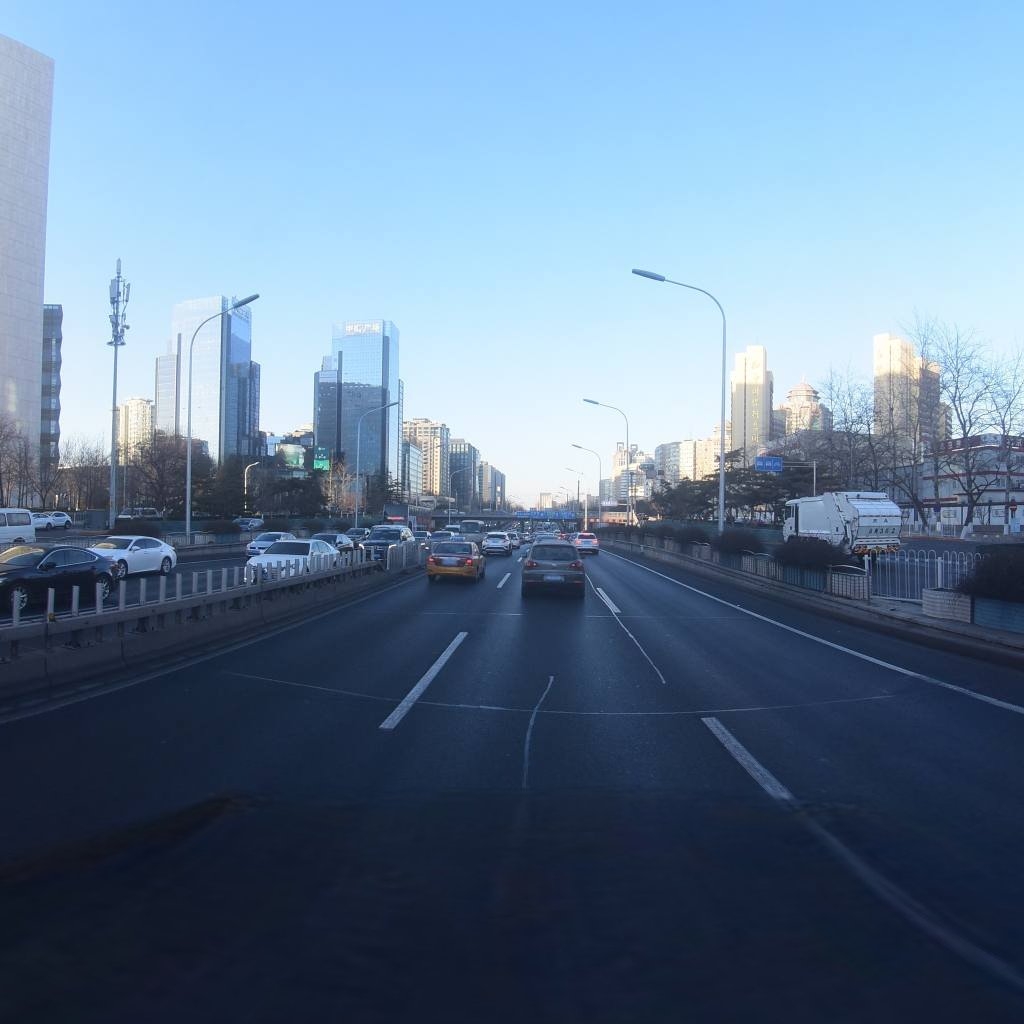
Region: Dongcheng
Road damage annotations: longitudinal patch, longitudinal patch, transverse patch, transverse patch, transverse patch